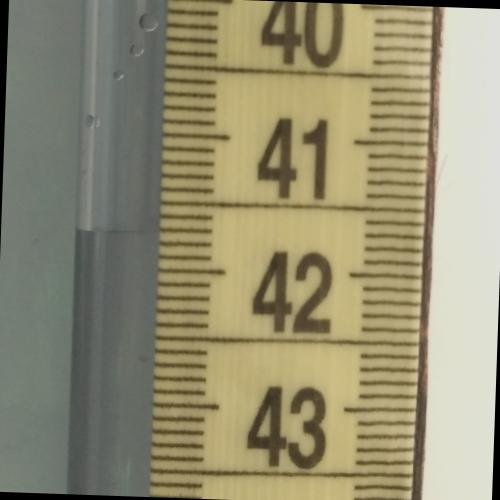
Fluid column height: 41.7 cm